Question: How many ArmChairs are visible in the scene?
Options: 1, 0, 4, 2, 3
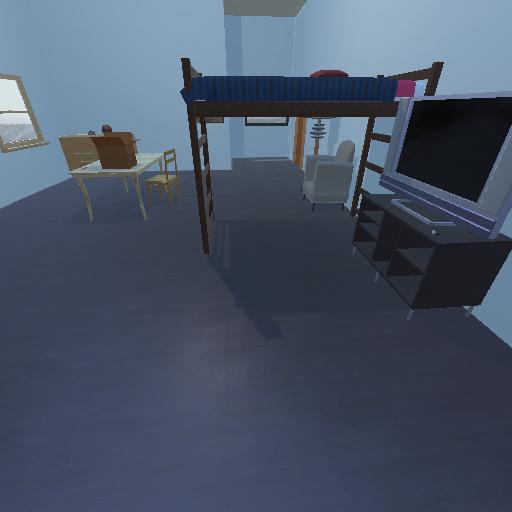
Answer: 1